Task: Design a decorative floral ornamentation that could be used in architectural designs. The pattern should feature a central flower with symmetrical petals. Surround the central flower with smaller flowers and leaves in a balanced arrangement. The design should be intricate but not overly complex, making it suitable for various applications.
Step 405:
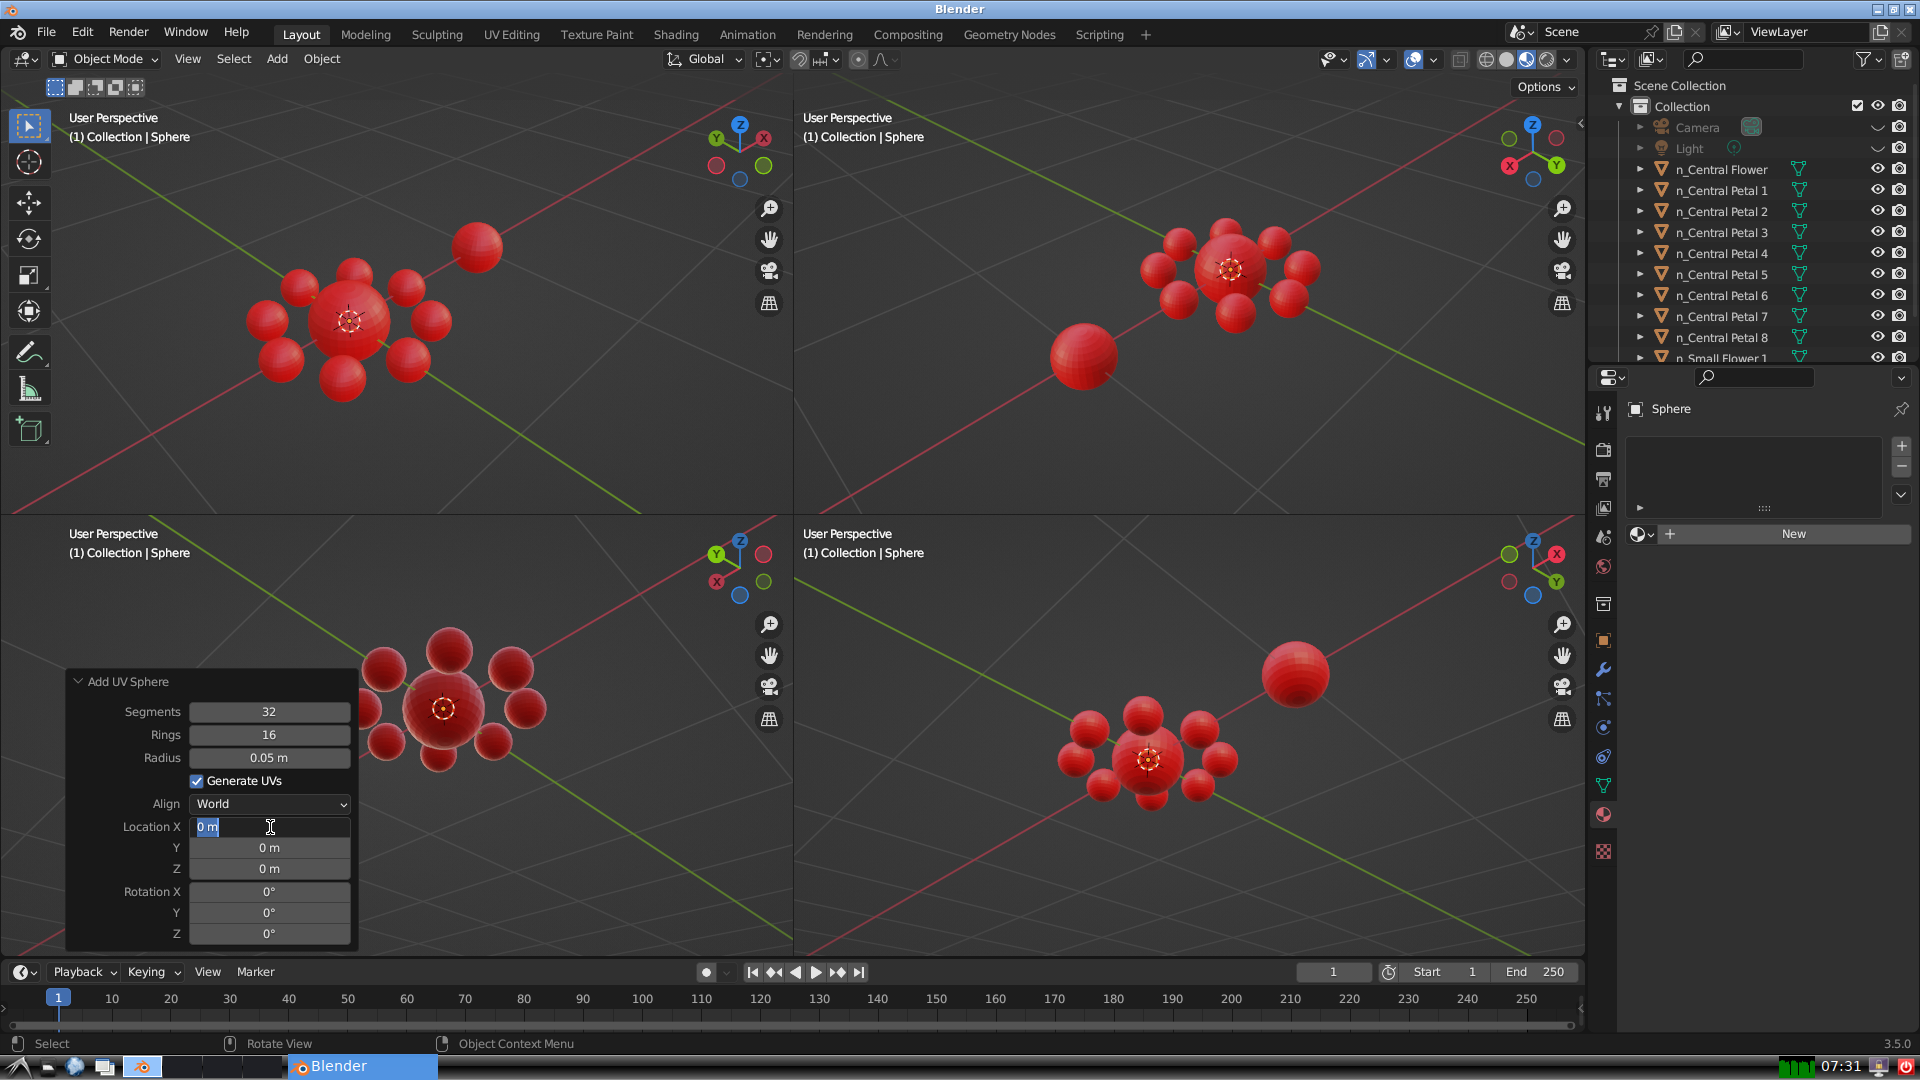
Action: input_text: 1.3